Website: walmart
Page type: receipt
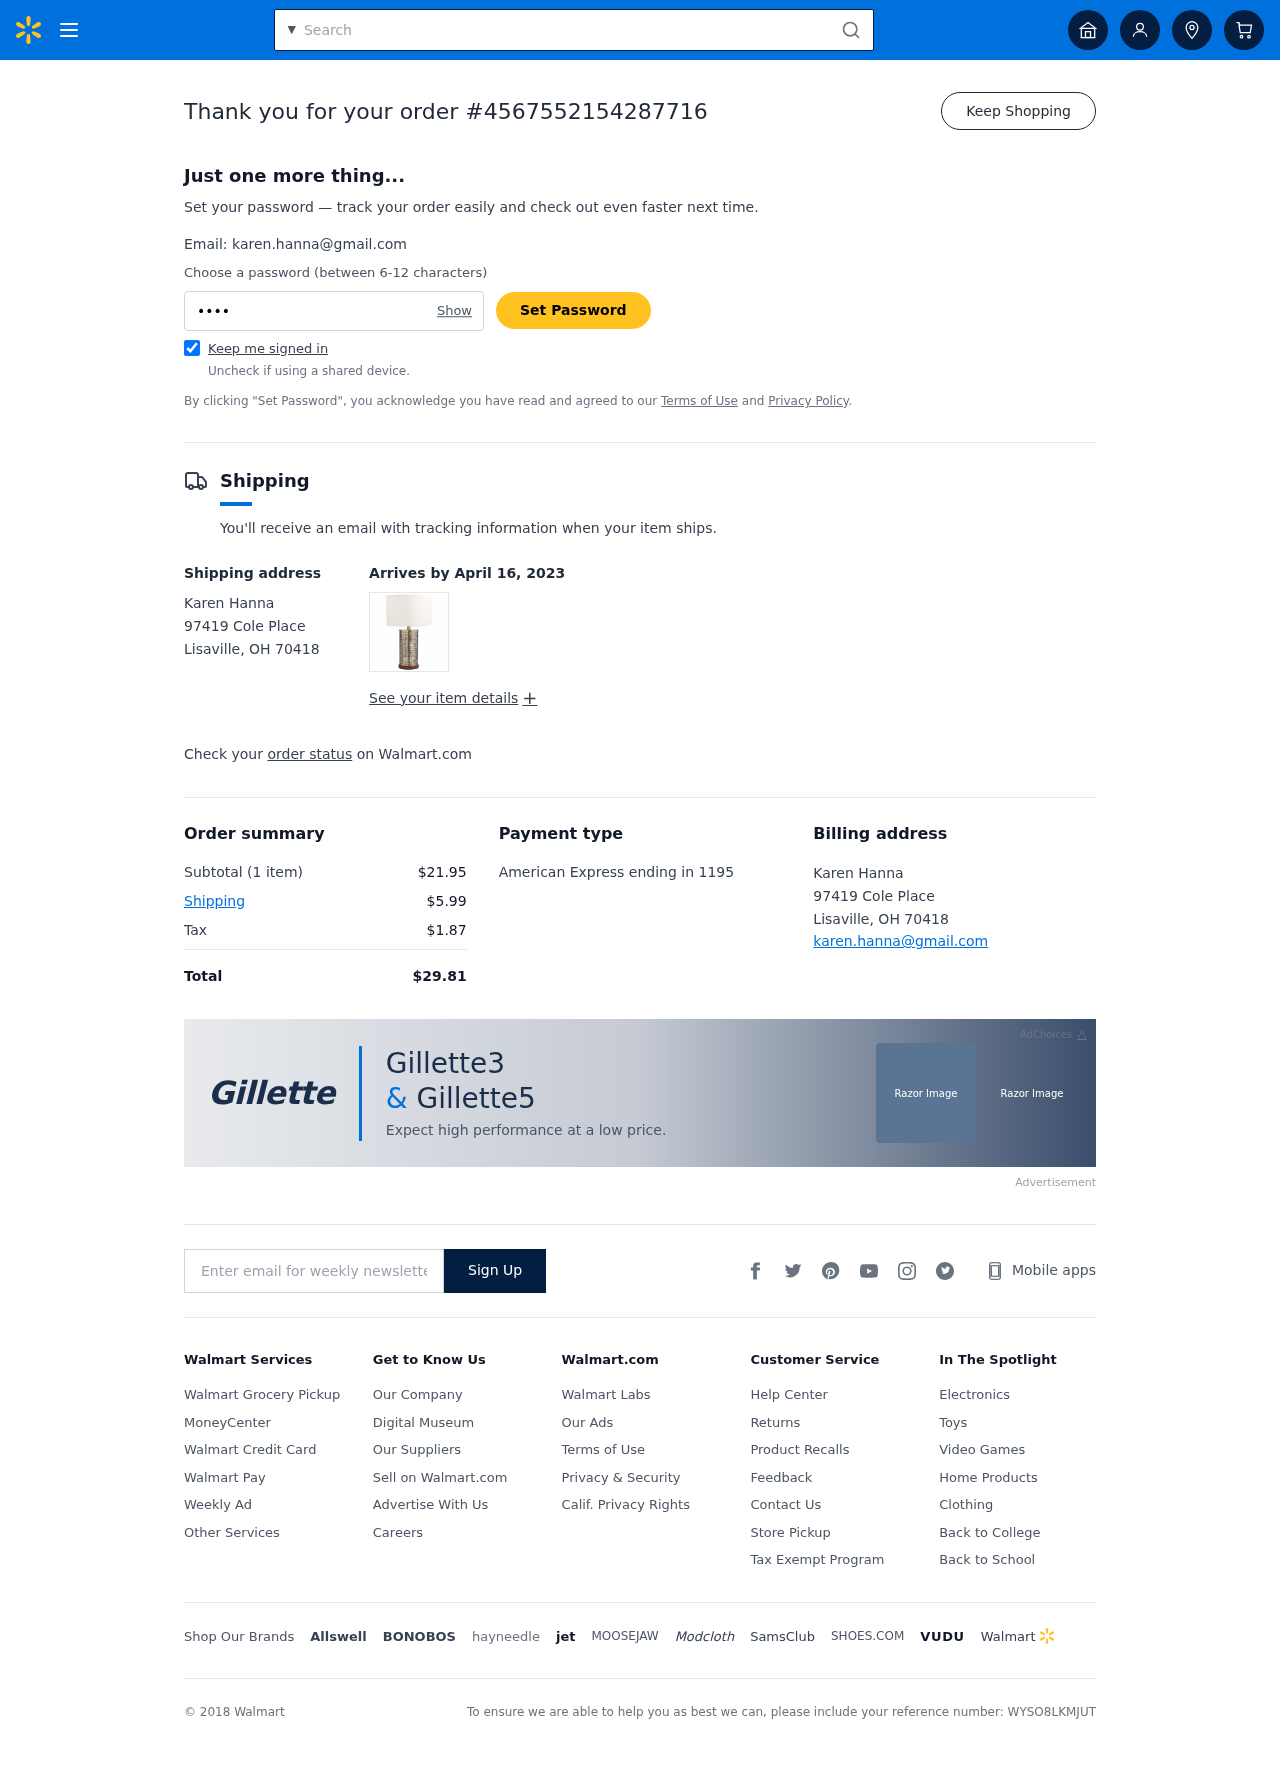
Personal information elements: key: PII_CARD_LAST4
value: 1195
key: PII_CARD_TYPE
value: American Express
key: PII_CITY_STATE_ZIP
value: Lisaville, OH 70418
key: PII_EMAIL
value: karen.hanna@gmail.com
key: PII_FULLNAME
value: Karen Hanna
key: PII_STREET
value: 97419 Cole Place
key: PII_FULLNAME2
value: Karen Hanna
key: PII_CITY
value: Lisaville
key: PII_STATE_ABBR
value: OH
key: PII_POSTCODE
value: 70418
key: PII_POSTCODE_FULL
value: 70418
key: PII_CITY_STATE
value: Lisaville, OH
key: PII_POSTCODE_NUMERIC
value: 70418
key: PII_EMAIL2
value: karen.hanna@gmail.com
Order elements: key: ORDER_ID
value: #4567552154287716
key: ORDER_DELIVERY_DATE
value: April 16, 2023
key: ORDER_NUM_ITEMS
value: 1 item
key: ORDER_SUBTOTAL
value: $21.95
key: ORDER_SHIPPING_COST
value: $5.99
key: ORDER_TAX
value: $1.87
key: ORDER_TOTAL
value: $29.81
Search elements: key: HEADER_SEARCH
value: Search